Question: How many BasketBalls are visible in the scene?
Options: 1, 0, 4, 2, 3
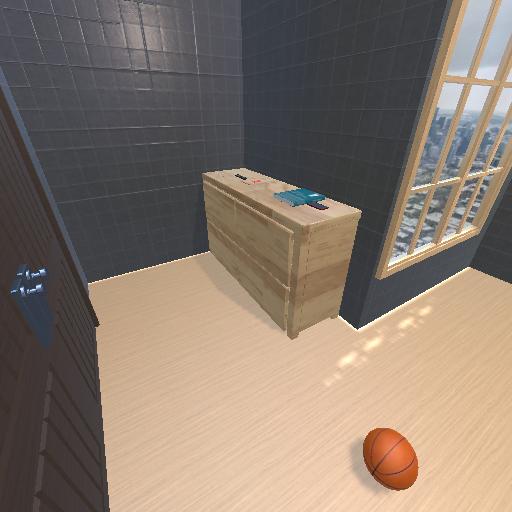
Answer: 1